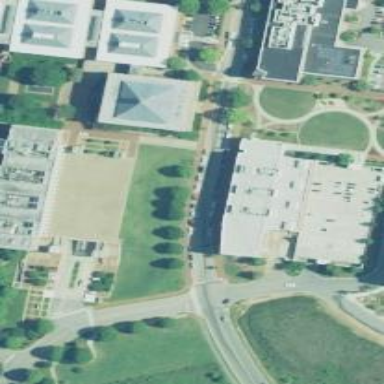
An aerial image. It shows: View of Centennial Campus.